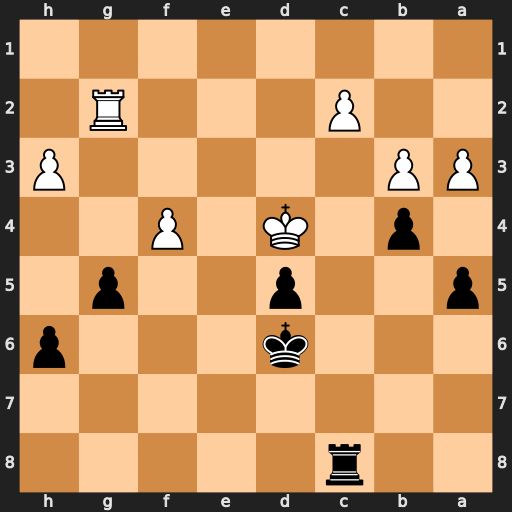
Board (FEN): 2r5/8/3k3p/p2p2p1/1p1K1P2/PP5P/2P3R1/8
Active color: b
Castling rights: -
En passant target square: -
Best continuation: bxa3 fxg5 a2 Rg1 hxg5 Kd3 a4